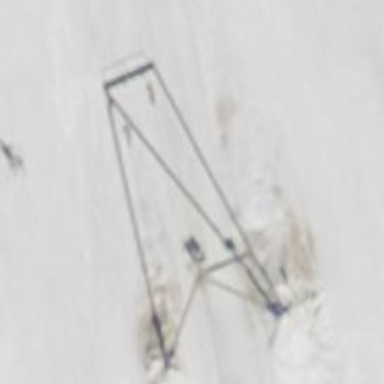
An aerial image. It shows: Pylon for aerialway.